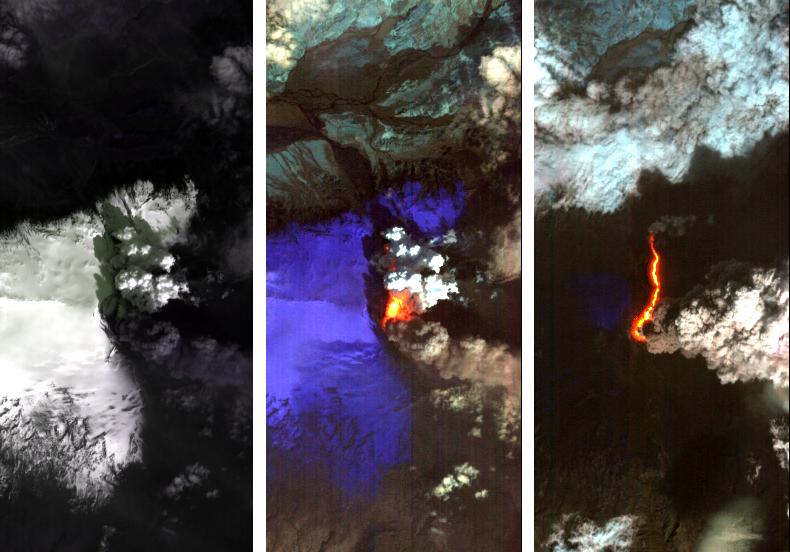
Iceland Volcano Puffs Ash as Lava Flow Cuts Through Eyjafjallajökull Icecap Earth, Earth Observing-1 EO-1, volcano